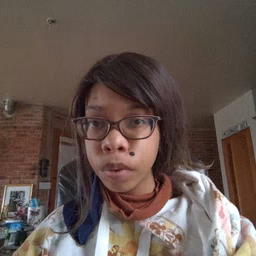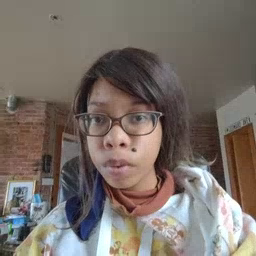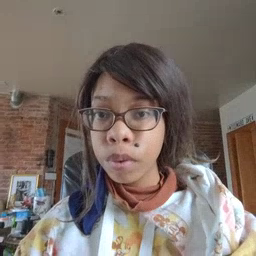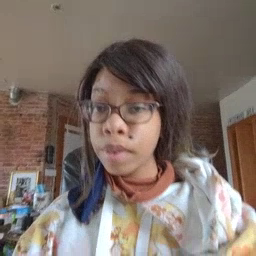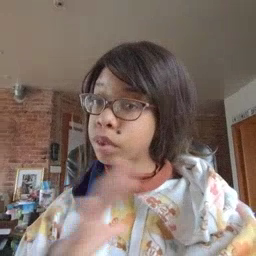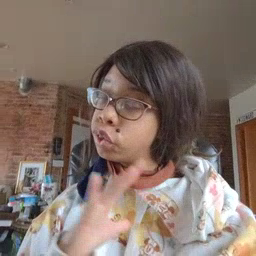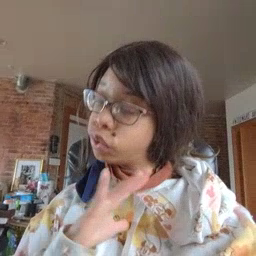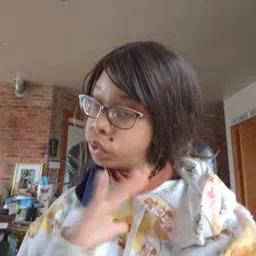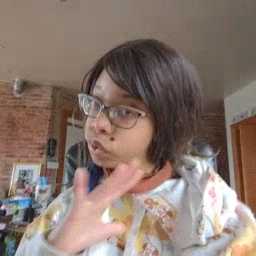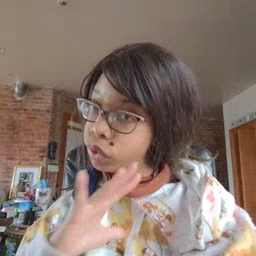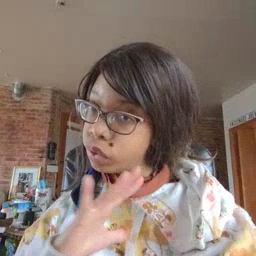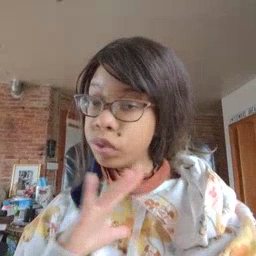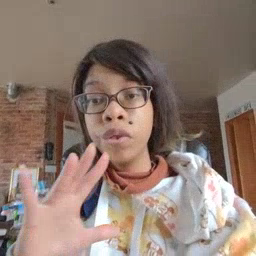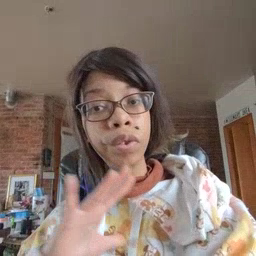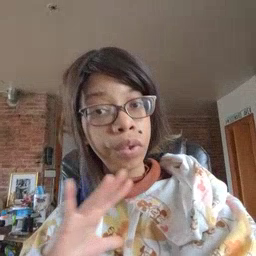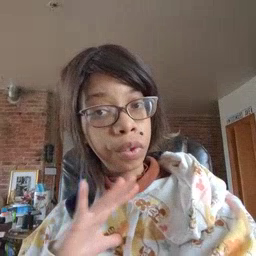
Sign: fine